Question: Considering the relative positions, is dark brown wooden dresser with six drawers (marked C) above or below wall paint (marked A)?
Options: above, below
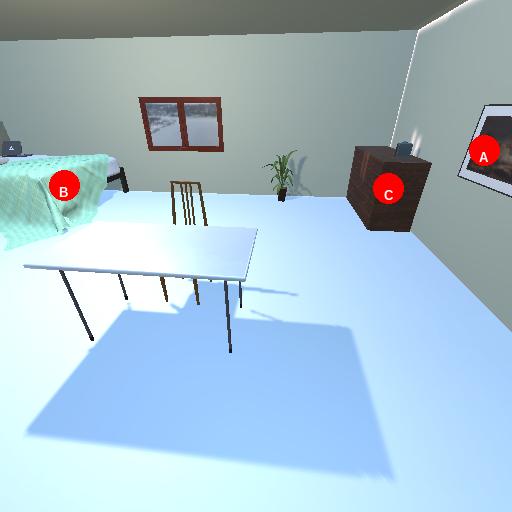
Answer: above